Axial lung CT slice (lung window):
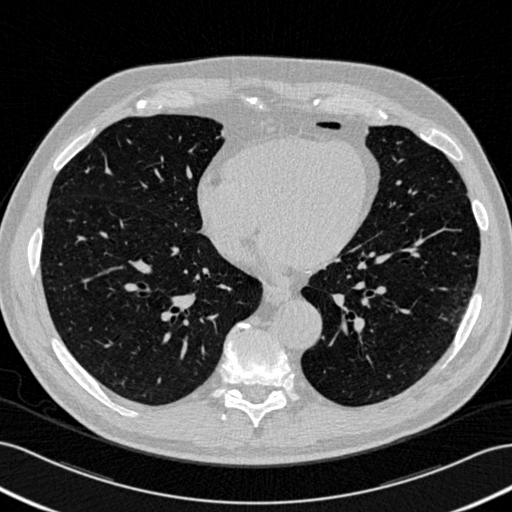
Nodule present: no